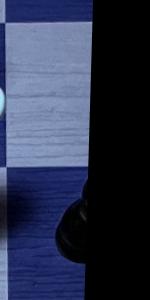
Label: Pawn_Black